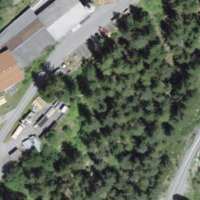
EUNIS habitat code: 45
Species observed at this site:
Neottia nidus-avis
Cephalanthera rubra